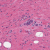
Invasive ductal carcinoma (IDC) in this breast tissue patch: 0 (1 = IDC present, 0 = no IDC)